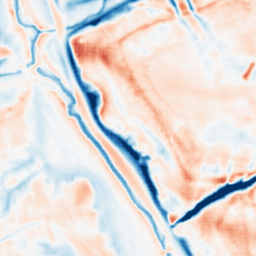
Category: multiscale
Decomposition family: dog_multiscale
Decomposition parameters: sigma_ratio: 2
n_scales: 3
base_sigma: 1
Upsampling method: sinc_blackman
Upsampling parameters: scale: 2
kernel_size: 4
Upsampling scale: 2